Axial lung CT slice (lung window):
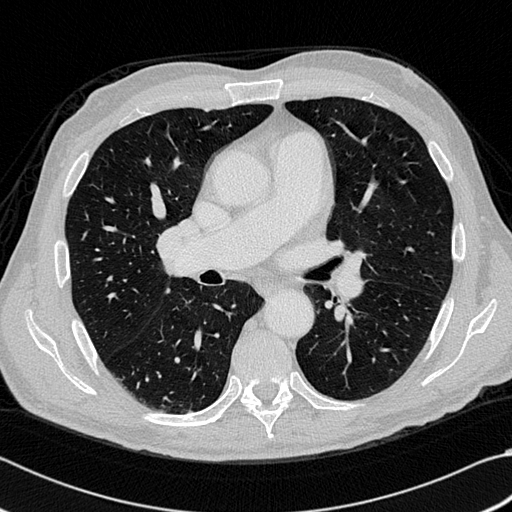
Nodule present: no